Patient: sex M, age 52
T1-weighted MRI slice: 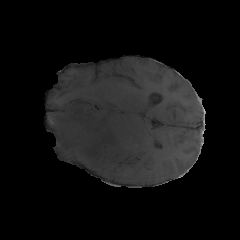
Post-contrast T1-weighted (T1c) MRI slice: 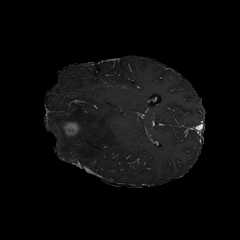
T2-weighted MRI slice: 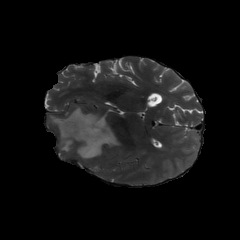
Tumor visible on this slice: yes
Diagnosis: Glioblastoma, IDH-wildtype
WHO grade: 4